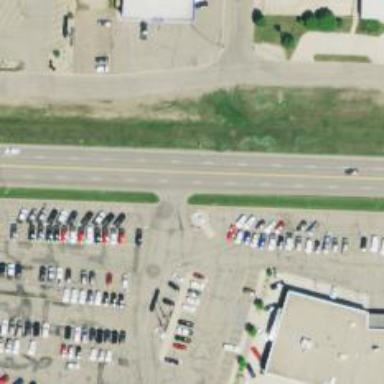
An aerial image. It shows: Parking area.